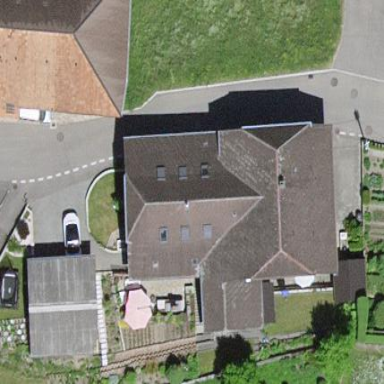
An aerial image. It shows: Residential building.